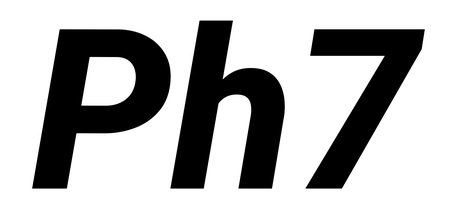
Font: Roboto-Italic_ExtraBold_Italic